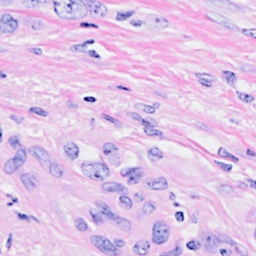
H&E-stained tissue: Breast